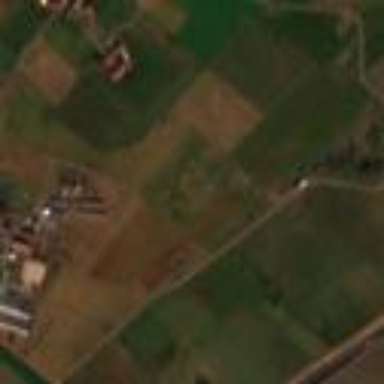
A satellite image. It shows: Sports center located on grassland near airstrip.